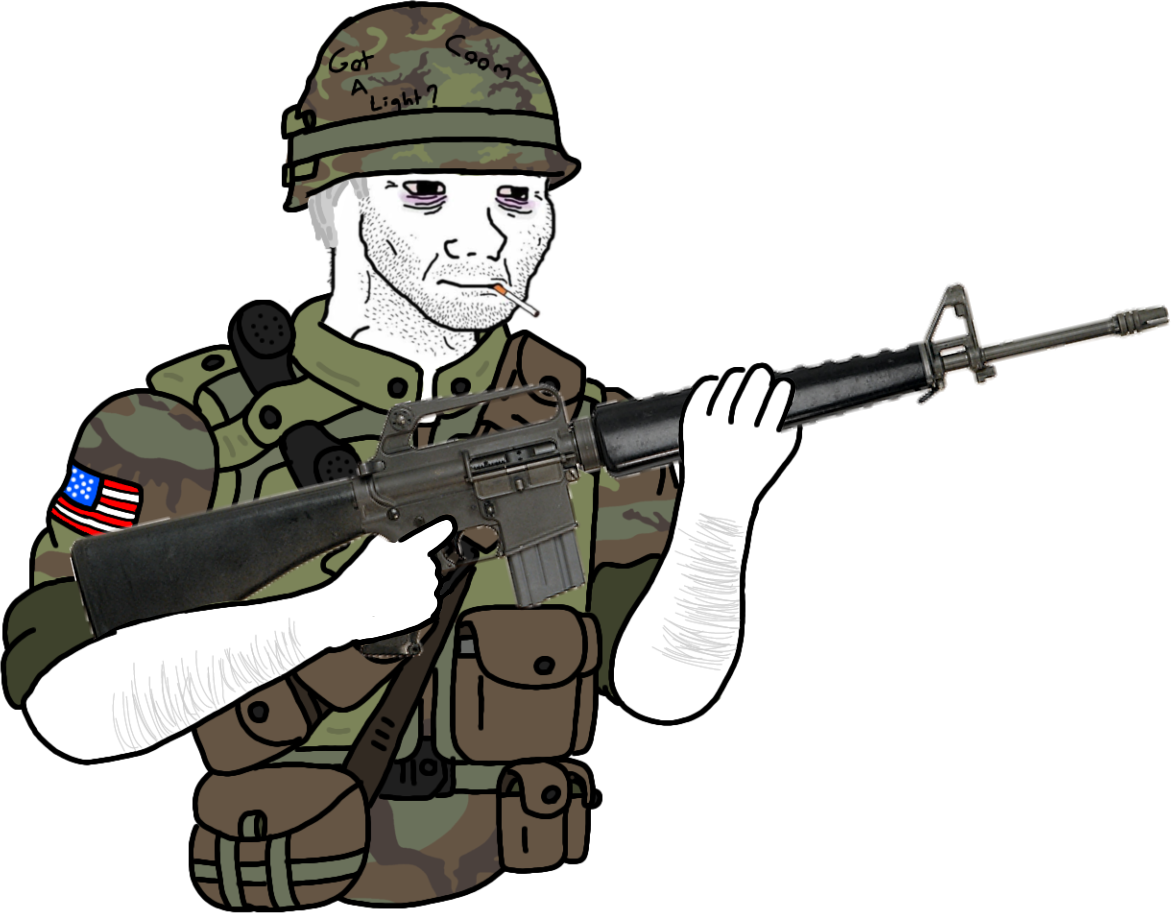
Label: 5_unsorted